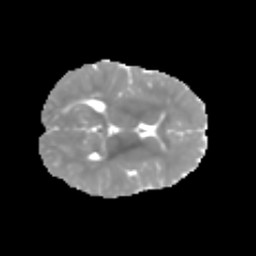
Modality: MD
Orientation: axial
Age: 6
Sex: male
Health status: healthy